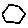
Label: hexagon